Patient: sex F, age 60
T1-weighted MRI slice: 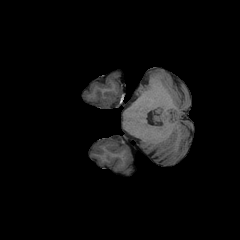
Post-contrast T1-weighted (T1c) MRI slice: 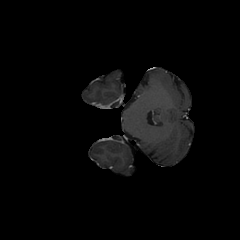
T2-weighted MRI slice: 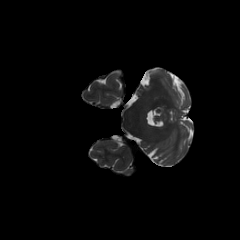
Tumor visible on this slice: no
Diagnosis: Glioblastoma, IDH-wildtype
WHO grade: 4